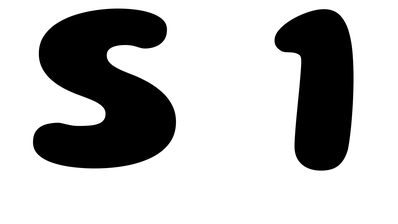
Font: Gluten_Bold